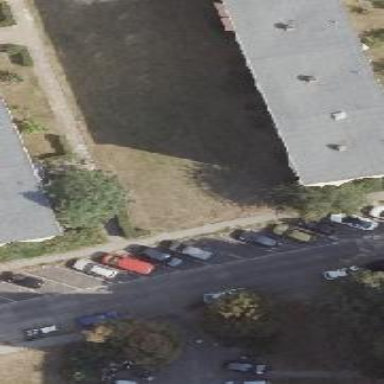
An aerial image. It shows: Flat-roofed apartment building.